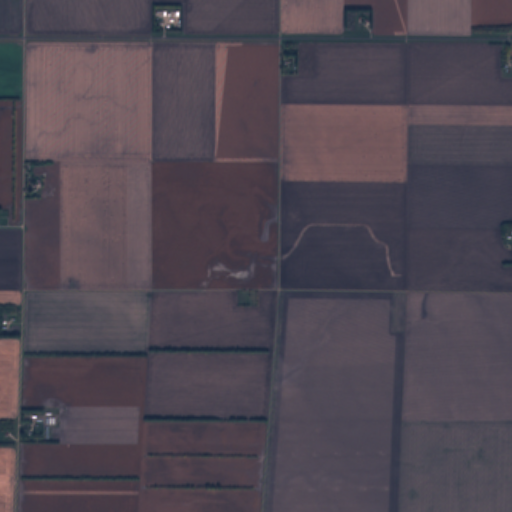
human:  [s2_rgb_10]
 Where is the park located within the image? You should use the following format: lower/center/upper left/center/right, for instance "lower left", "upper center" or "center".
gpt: The park is located in the center left of the image.
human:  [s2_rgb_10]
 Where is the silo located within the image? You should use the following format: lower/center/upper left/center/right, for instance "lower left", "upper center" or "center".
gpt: The silo is located in the lower left of the image.
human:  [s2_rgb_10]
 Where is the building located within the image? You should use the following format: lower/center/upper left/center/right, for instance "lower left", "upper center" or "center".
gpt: The building is located in the left of the image.
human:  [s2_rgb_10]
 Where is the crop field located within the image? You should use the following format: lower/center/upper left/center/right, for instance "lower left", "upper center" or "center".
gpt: There is no crop field in the image.